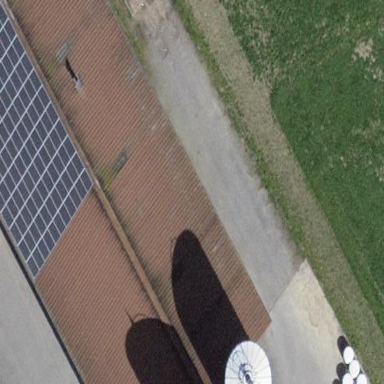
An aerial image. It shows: Farm auxiliary building.